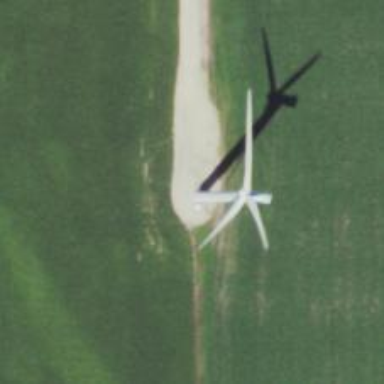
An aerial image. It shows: Wind generator with horizontal axis. The generator is wind turbine.